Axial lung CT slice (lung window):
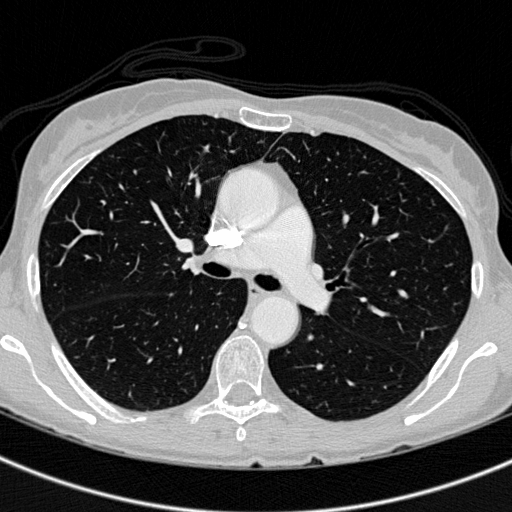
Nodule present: no